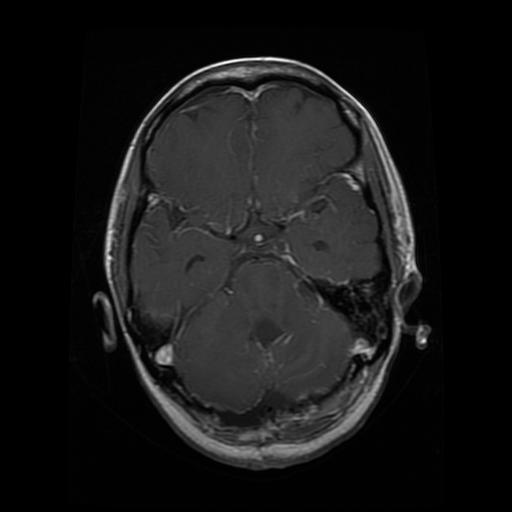
Label: glioma